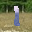
Label: 1